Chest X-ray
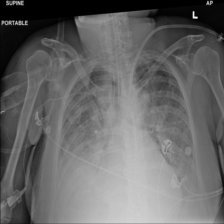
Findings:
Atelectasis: negative
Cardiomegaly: negative
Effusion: negative
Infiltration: negative
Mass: negative
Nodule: negative
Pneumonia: negative
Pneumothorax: negative
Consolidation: negative
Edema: positive
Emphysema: negative
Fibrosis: negative
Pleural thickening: negative
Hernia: negative